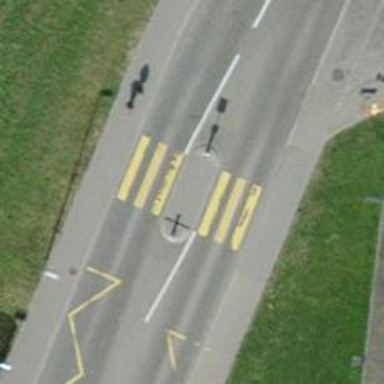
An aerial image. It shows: Marked crossing with pedestrian island.